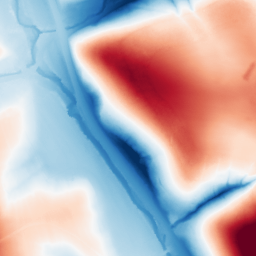
Category: classical
Decomposition family: gaussian
Decomposition parameters: sigma: 50
Upsampling method: bicubic_16x
Upsampling parameters: scale: 16
Upsampling scale: 16